Interaction volume radius: 5 \u00c5
Interaction volume height: 15 \u00c5
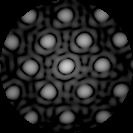
Disorder parameter: 0.1686